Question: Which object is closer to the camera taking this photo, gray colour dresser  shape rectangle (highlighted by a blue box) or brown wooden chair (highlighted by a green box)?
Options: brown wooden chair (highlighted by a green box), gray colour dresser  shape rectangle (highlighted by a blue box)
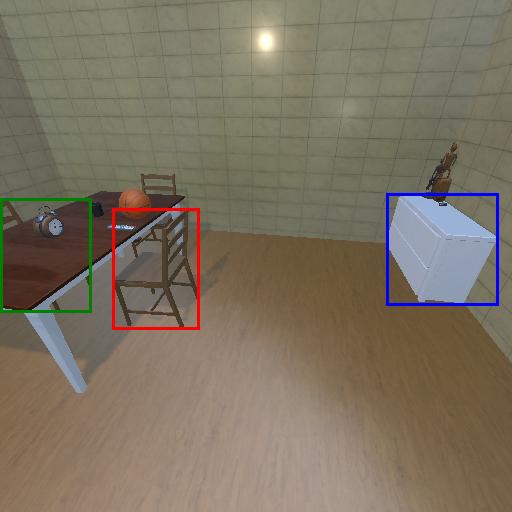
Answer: brown wooden chair (highlighted by a green box)